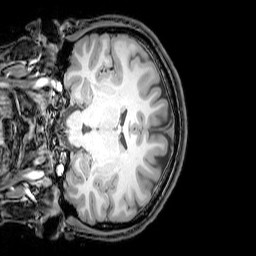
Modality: T1w
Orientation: coronal
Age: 25
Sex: male
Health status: healthy
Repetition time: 0.081 s
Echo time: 0.037 s